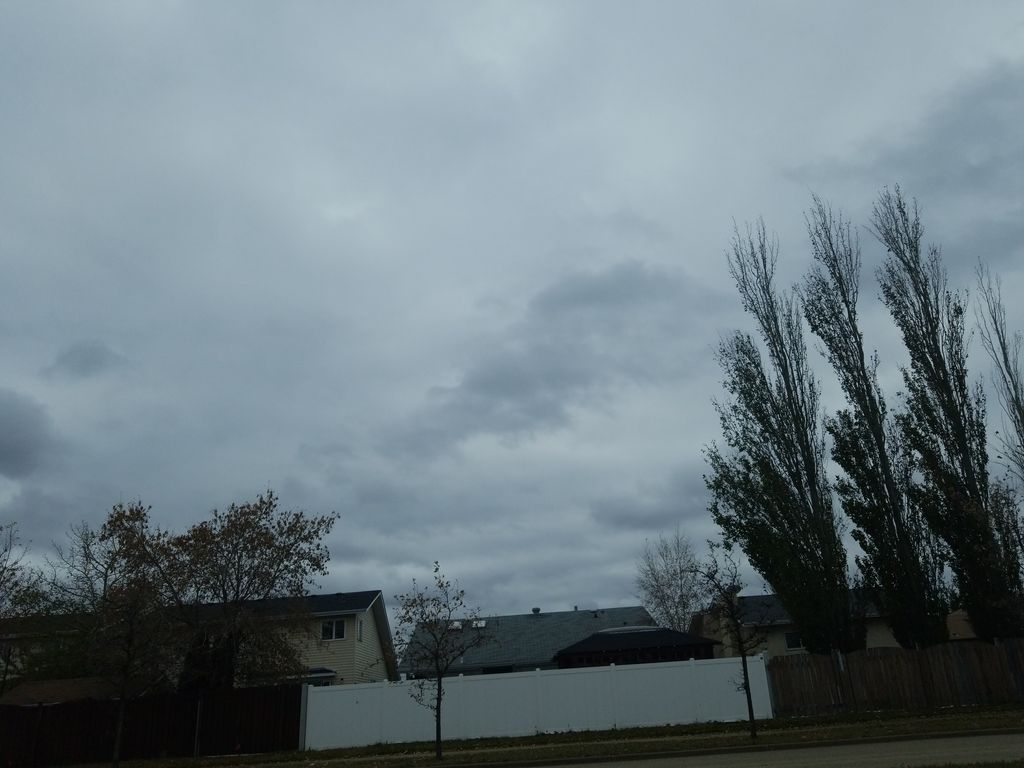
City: edmonton